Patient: sex M, age 75
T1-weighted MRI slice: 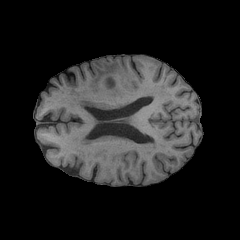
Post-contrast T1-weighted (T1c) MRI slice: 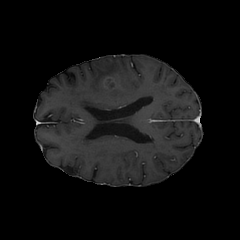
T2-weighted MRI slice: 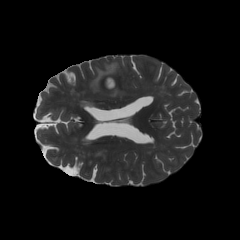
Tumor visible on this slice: yes
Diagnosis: Glioblastoma, IDH-wildtype
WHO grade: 4